Pattern: Posterize
Description: Randomly reduce the number of bits used to represent the color components of each pixel.
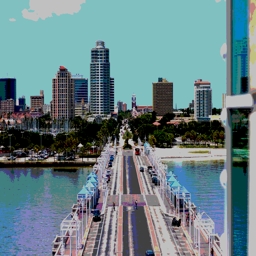
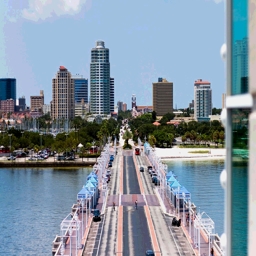
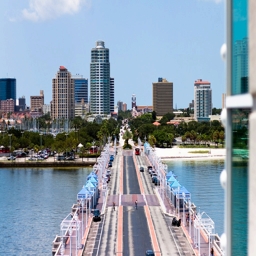
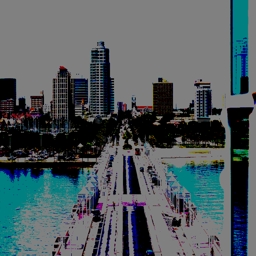